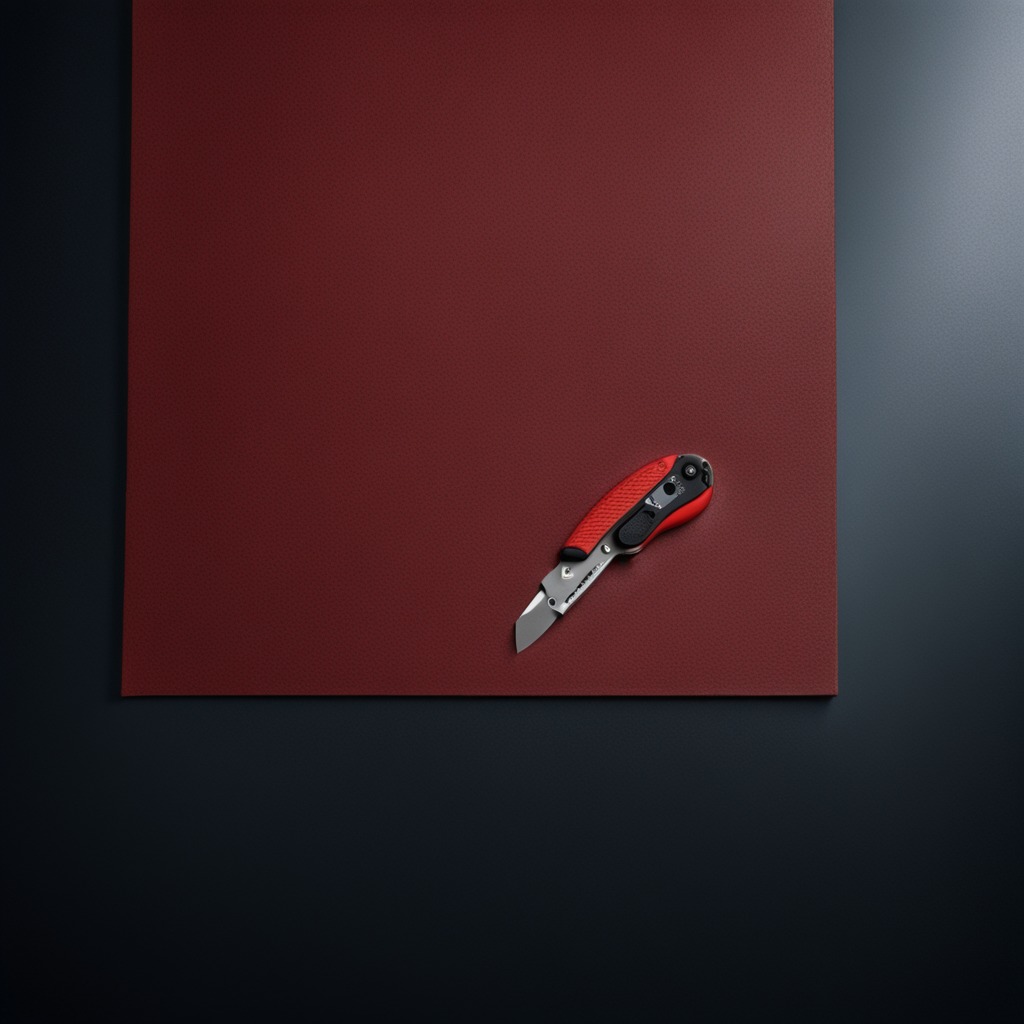
A utility knife lies on a clean granite tabletop covered with a red rubber mat inside a workshop at night dim ambient light soft shadows worn but beneath the mat